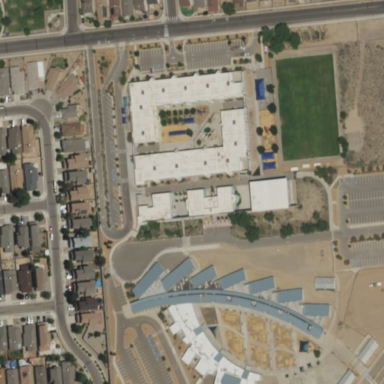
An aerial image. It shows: School.